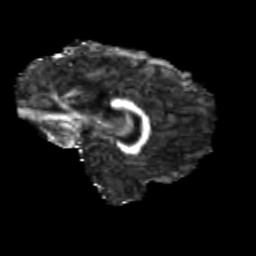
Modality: FA
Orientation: sagittal
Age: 24
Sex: female
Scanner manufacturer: siemens
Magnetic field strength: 3 T
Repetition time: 3.5 s
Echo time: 0.113 s